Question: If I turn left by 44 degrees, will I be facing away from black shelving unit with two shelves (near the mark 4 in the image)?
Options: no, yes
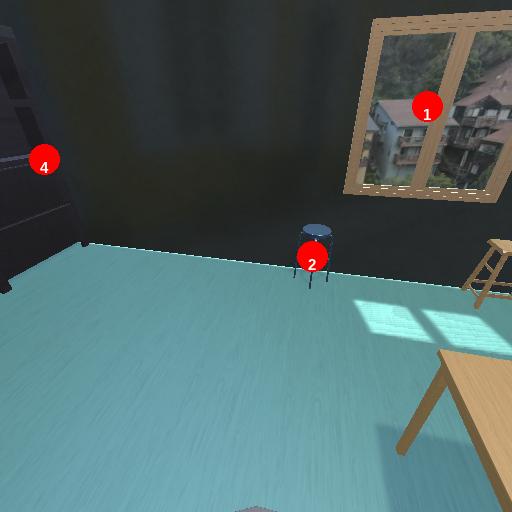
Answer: no